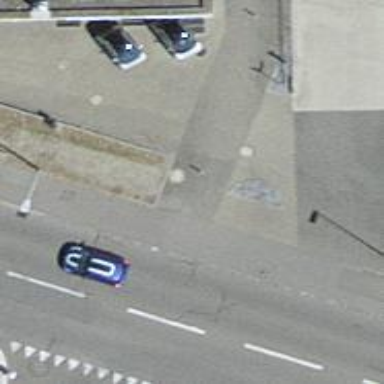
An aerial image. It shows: Bollard barrier.